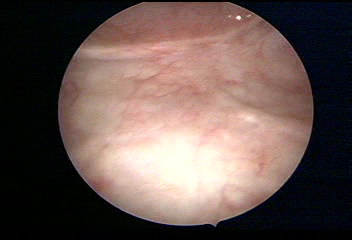
Modality: WLC
Class: Foreign bodies
Subclass: AirBubble
Bladder cancer association: No
Annotated structures: Air bubble